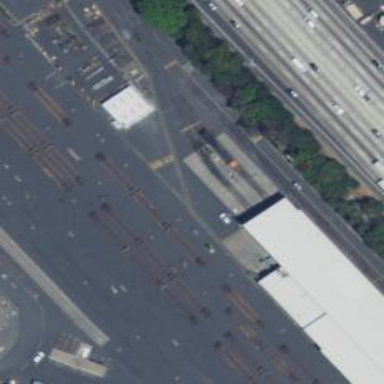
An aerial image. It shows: Railway yard in service.